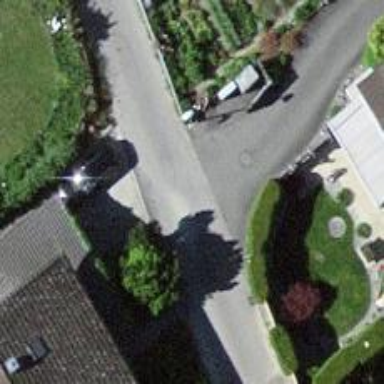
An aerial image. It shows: Residential road with asphalt surface. It is route type road.